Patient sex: M
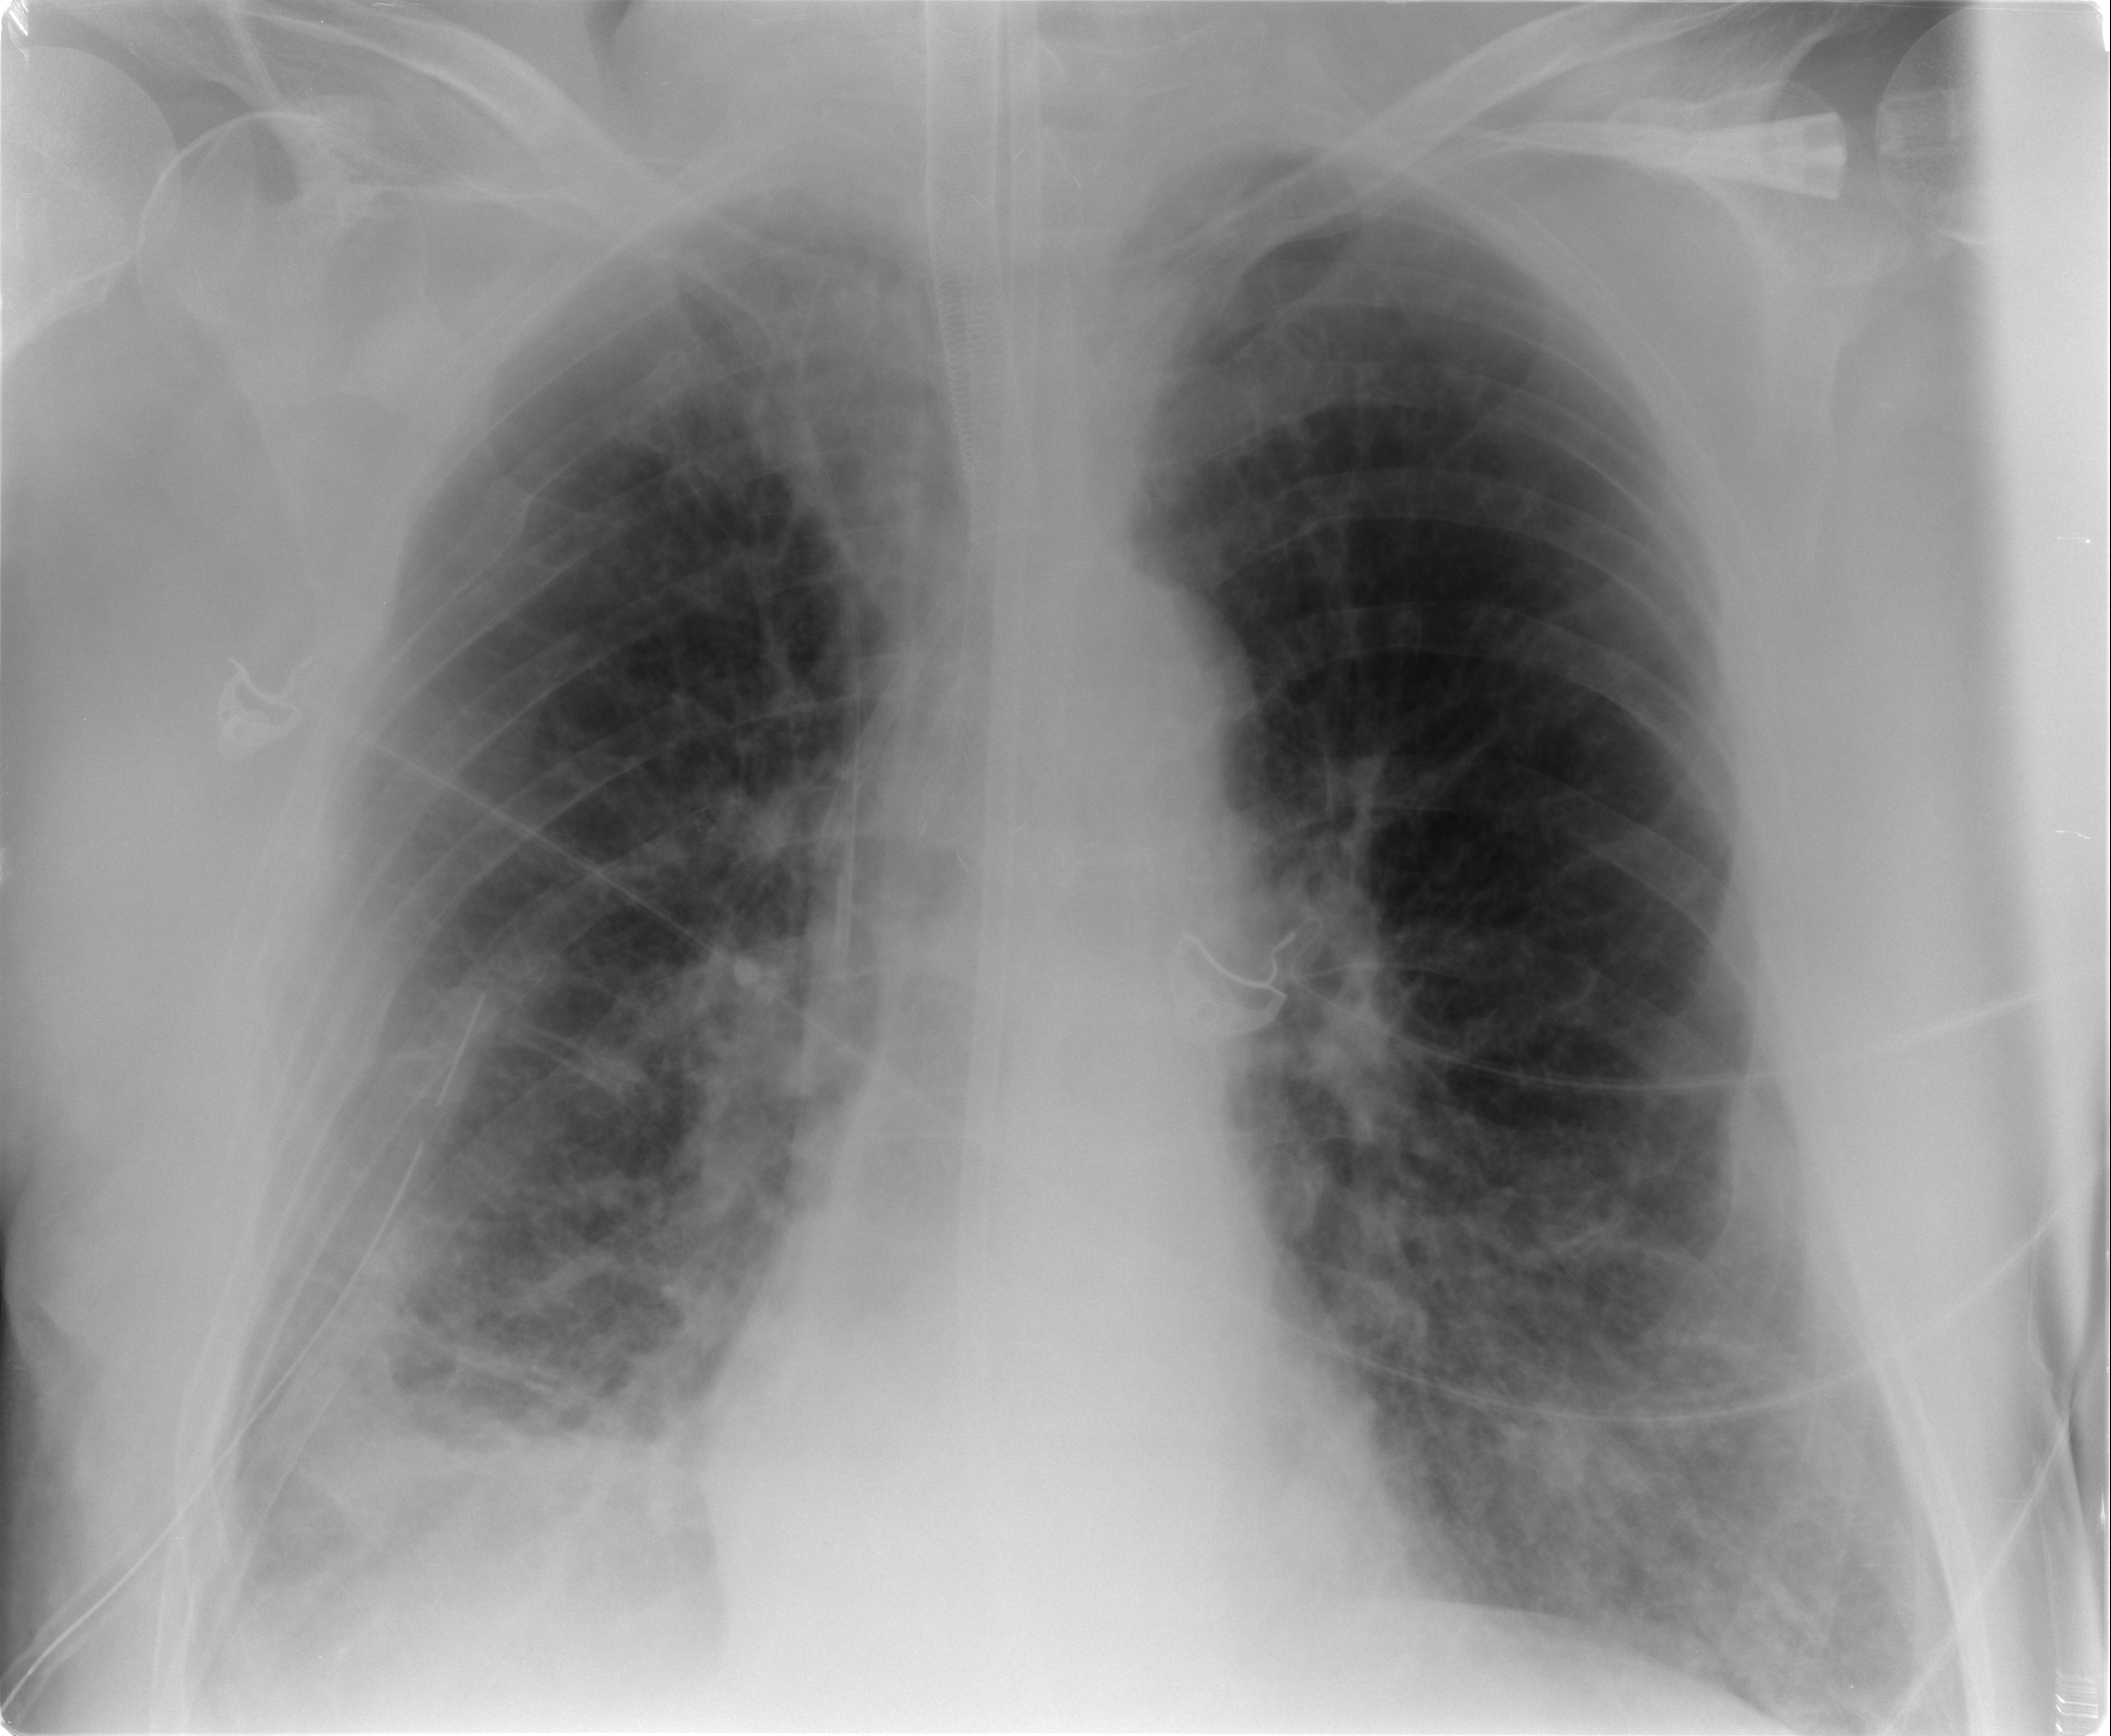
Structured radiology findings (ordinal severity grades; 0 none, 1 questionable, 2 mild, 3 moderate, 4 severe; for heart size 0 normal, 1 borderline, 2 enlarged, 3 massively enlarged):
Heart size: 0
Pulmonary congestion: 0
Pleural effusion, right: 2
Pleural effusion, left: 0
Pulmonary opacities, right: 2
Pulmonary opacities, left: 1
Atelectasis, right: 2
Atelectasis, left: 2